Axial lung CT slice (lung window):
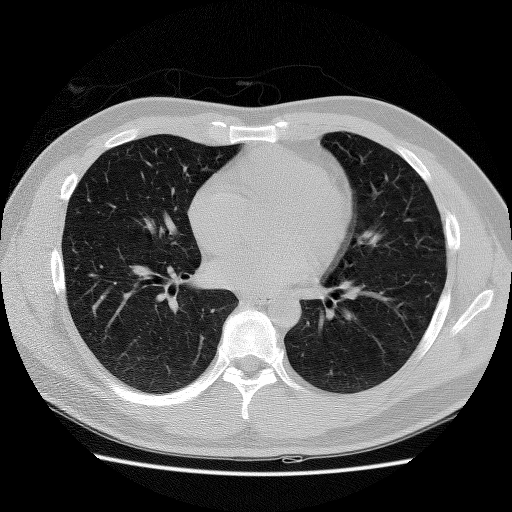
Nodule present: no